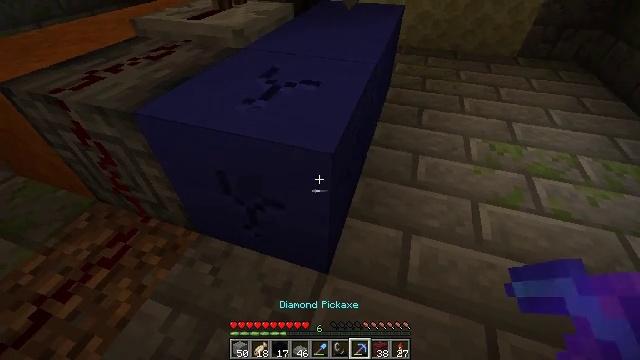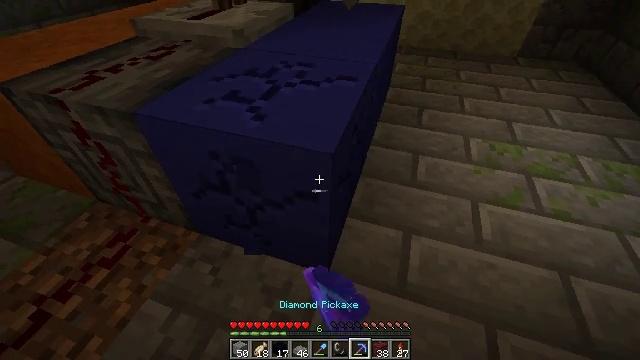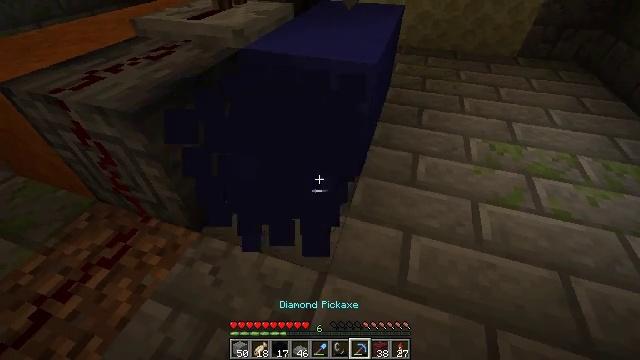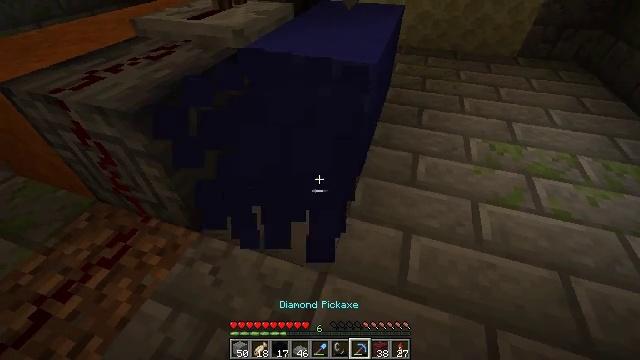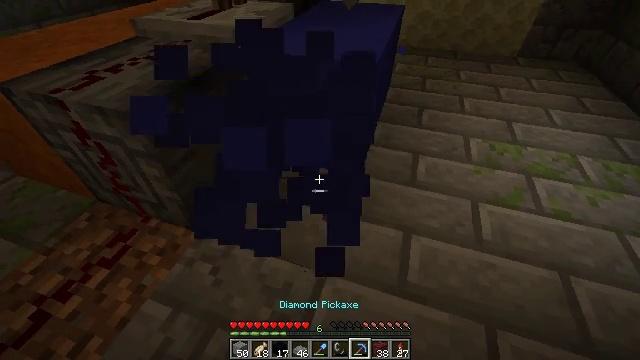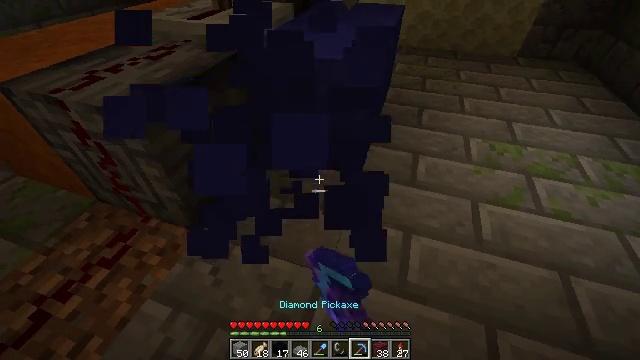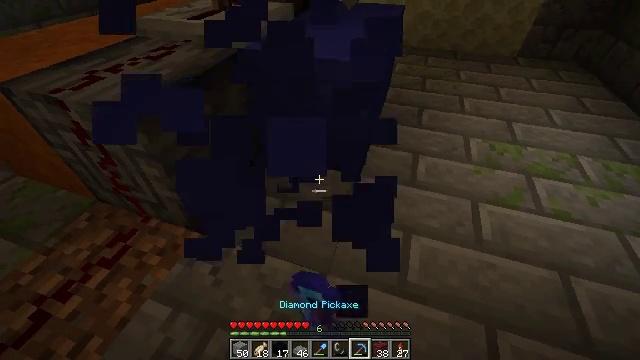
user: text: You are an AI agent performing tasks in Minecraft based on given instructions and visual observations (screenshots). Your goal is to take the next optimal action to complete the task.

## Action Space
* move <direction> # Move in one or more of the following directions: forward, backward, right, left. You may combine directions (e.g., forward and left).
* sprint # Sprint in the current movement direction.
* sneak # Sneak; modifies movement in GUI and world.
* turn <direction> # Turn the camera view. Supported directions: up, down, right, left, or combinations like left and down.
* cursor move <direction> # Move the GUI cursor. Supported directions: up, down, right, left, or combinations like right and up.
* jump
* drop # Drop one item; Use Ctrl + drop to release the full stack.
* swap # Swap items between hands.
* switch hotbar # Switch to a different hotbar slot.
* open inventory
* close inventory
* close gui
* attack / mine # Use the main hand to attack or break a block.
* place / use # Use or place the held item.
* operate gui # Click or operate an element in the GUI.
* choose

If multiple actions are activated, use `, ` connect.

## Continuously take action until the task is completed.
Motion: motion action
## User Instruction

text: Collect some blue concrete blocks.
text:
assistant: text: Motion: attack / mine
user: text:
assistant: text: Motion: attack / mine
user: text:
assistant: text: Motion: attack / mine
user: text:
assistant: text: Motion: attack / mine
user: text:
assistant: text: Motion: no_op
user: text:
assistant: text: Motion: no_op
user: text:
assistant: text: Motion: no_op